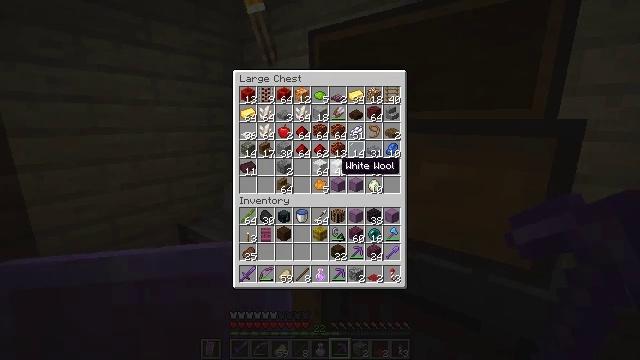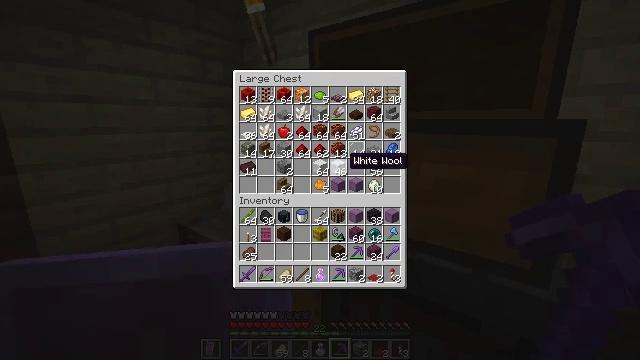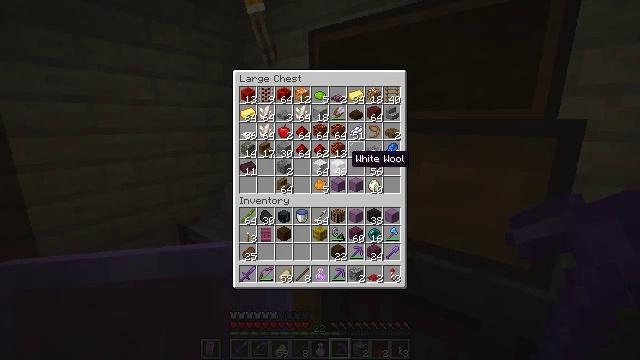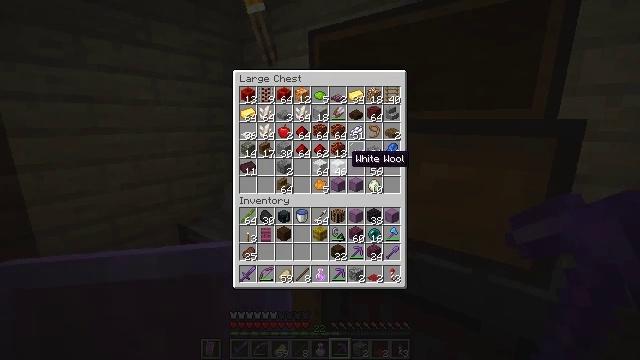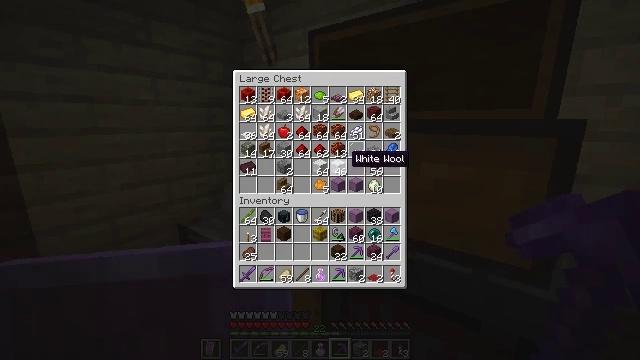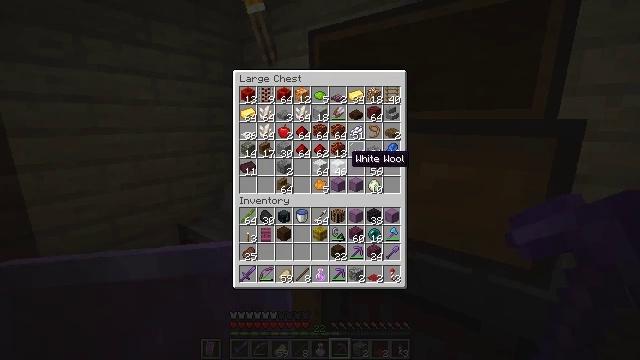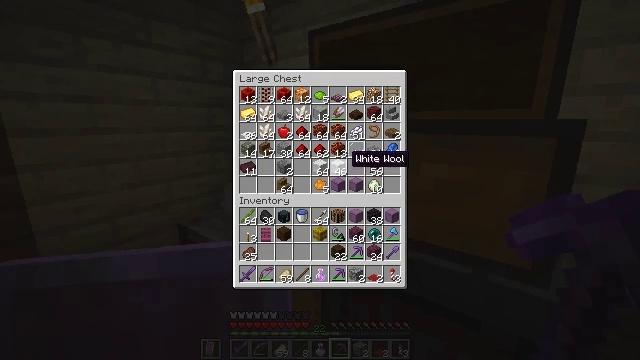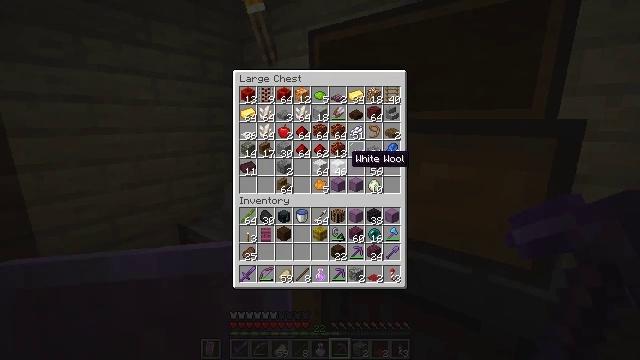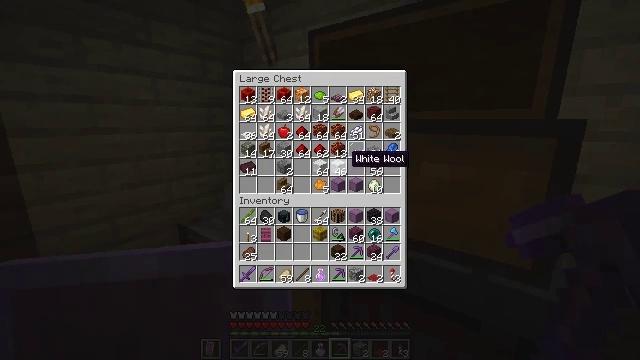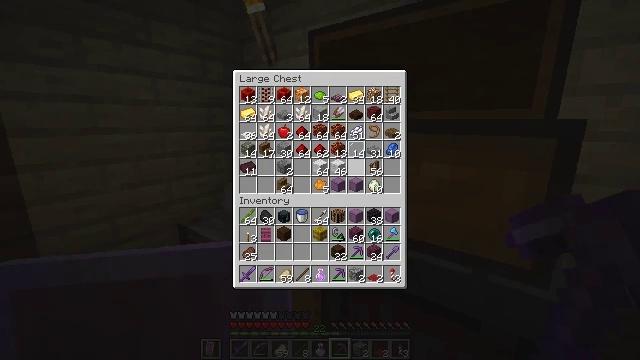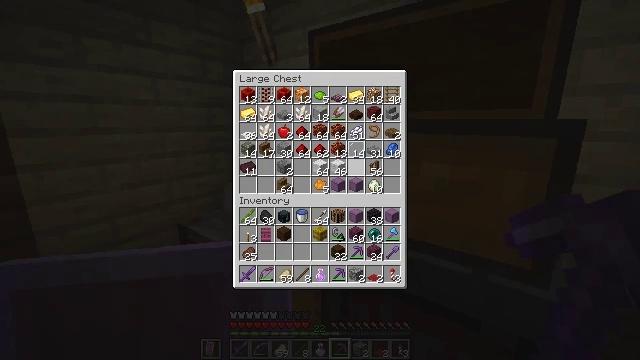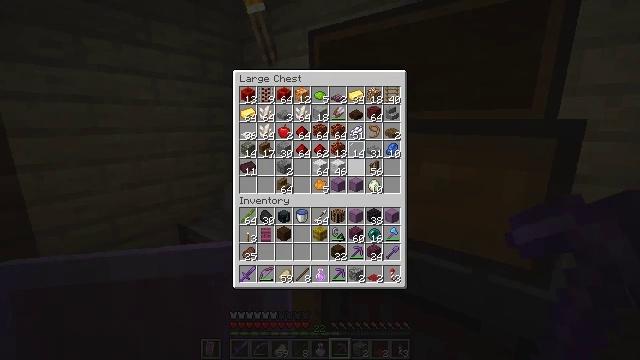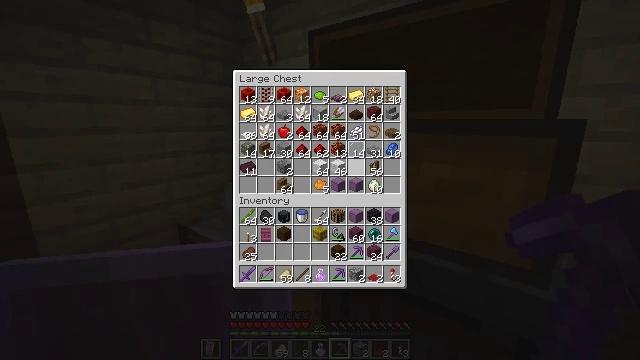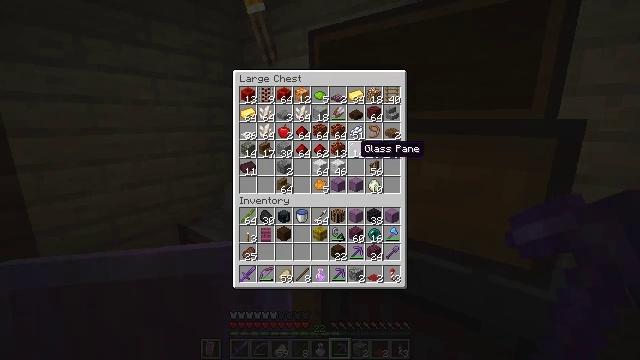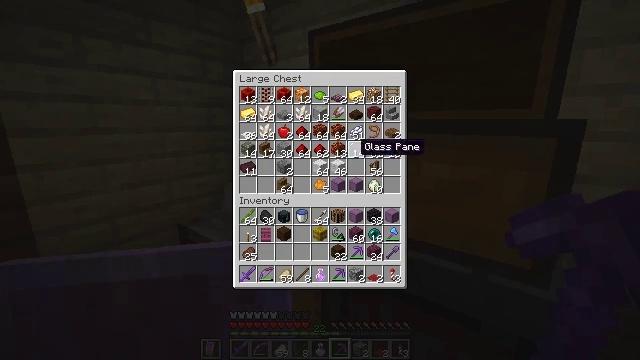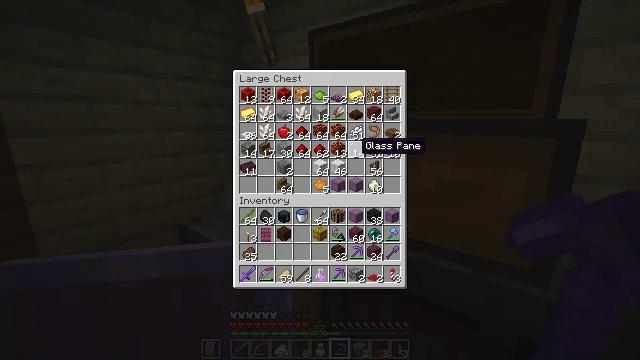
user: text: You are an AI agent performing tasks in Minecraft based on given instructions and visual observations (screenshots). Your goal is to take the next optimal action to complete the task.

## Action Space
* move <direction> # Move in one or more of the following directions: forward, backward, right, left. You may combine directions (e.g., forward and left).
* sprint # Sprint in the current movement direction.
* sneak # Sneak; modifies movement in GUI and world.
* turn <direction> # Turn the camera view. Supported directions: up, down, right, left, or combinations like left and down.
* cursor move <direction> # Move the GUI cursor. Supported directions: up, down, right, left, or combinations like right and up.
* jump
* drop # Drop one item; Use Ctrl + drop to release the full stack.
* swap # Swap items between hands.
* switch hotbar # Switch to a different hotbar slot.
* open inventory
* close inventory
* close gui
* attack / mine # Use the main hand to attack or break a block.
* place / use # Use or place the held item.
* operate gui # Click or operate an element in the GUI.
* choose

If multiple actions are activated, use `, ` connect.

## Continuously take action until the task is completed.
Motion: motion action
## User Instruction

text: Break the spruce leaves to clear the area.
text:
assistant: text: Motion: turn right
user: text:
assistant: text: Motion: sneak
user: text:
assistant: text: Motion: sneak
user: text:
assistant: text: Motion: sneak
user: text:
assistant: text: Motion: sneak
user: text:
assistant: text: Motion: sneak
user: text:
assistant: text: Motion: sneak
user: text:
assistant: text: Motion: sneak
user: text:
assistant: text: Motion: sneak, turn up
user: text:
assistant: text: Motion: sneak
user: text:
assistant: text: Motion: sneak
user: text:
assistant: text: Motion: sneak
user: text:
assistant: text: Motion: sneak
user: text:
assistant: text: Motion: sneak
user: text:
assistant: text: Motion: sneak
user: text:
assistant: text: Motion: sneak
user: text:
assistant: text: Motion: sneak
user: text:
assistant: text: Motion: sneak
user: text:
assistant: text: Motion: sneak
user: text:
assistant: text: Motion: sneak
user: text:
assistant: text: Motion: sneak, attack / mine
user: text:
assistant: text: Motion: sneak, attack / mine
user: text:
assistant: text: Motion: sneak, attack / mine
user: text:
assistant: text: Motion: sneak
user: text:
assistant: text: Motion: sneak
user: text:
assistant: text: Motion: no_op
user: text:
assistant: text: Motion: no_op
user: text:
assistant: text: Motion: no_op
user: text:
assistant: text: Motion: no_op
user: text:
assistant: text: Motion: no_op